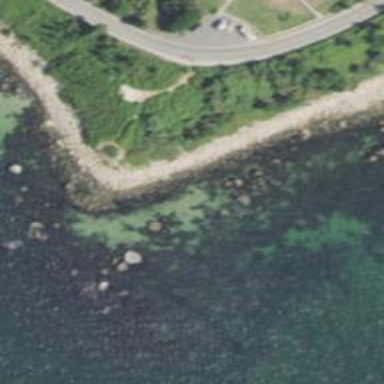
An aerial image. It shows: Natural rock reef.